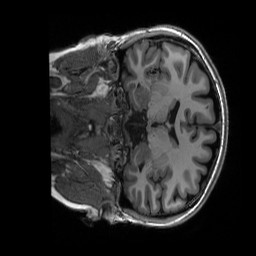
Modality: T1w
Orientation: coronal
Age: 24
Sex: female
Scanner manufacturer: siemens
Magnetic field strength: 3 T
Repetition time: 2.53 s
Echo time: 0.0033 s